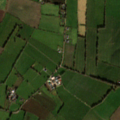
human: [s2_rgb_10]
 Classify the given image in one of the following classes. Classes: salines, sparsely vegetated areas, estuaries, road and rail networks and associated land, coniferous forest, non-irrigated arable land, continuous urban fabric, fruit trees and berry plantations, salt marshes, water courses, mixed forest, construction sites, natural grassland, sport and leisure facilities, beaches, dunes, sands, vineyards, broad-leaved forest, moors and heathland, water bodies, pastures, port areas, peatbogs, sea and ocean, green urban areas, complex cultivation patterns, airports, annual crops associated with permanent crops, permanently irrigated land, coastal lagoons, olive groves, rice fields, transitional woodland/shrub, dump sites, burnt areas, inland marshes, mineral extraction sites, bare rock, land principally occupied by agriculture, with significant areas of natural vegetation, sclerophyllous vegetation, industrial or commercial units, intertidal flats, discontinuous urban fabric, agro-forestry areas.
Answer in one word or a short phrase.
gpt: non-irrigated arable land, pastures